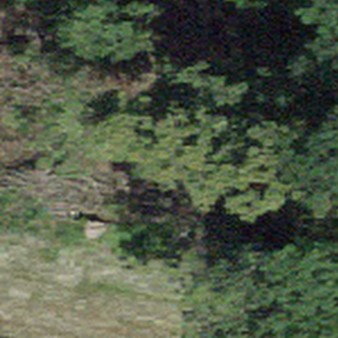
Label: other